Question: I already read many discussion about this topic (<URL>, but still can't manage it, so I need some tips.
I have a list of photon events (detections vs time), the data are available <URL>. I know the source has a periodicity around '8.9 days = 1.3*10^-6 Hz'.
I would like to plot the Power spectrum density showing a peak at this frequency (on a log x-axis, possibly). It would also be nice if I can avoid the half part of the plot (symmetric). This is my code till now, not so far but still something:
'''
import numpy as np
from scipy.fftpack import fft, rfft, fftfreq
import pylab as plt
x,y = np.loadtxt('datafile.txt', usecols = (0,1), unpack=True)
y = y - y.mean() # Removes the large value at the 0 frequency that we don't care about
f_range = np.linspace(10**(-7), 10**(-5), 1000)
W = fftfreq(y.size, d=x[1]-x[0])
plt.subplot(2,1,1)
plt.plot(x,y)
plt.xlabel('Time (days)')
f_signal = fft(y)
plt.subplot(2,1,2)
plt.plot(W, abs(f_signal))
plt.xlabel('Frequency (Hz)')
'''
Here the (useless) plot produced:

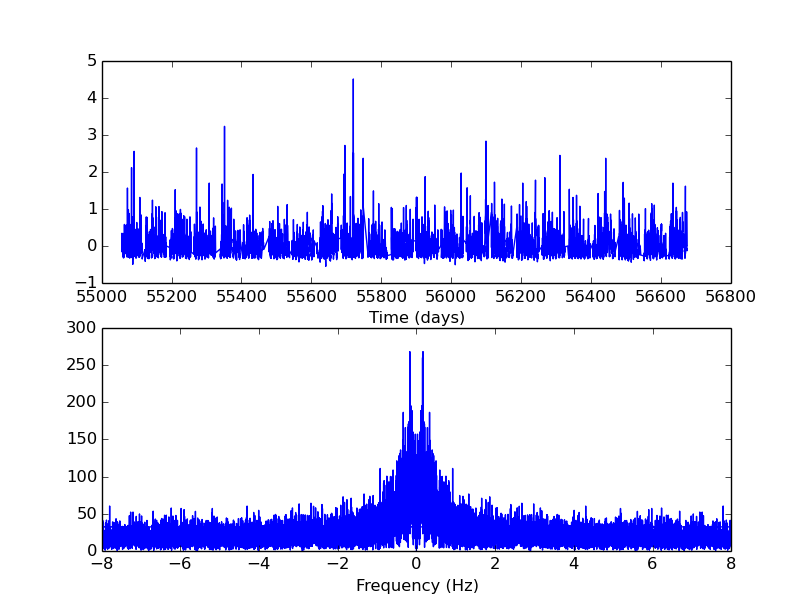
Answer: Here is an improved version of the code above:
'''
import pyfits
import numpy as np
from scipy.fftpack import fft, rfft, fftfreq
import pylab as plt
x,y = np.loadtxt('data.txt', usecols = (0,1), unpack=True)
y = y - y.mean()
W = fftfreq(y.size, d=(x[1]-x[0])*86400)
plt.subplot(2,1,1)
plt.plot(x,y)
plt.xlabel('Time (days)')
f_signal = fft(y)
plt.subplot(2,1,2)
plt.plot(W, abs(f_signal)**2)
plt.xlabel('Frequency (Hz)')
plt.xscale('log')
plt.xlim(10**(-6), 10**(-5))
plt.show()
'''
And here the plot produced (correctly):

The highest peak is the peak I was trying to reproduce. The second peak is also expected, but with less power (as it is, indeed).
If 'rfft' is used instead of 'fft' (and 'rfftfreq' instead of 'fftfreq') the same plot is reproduced (in that case, the frequencies values, instead of the module, can be used <URL>
I don't want to block the topic, so I will ask here: And how can I retrieve the frequencies of the peaks? Would be great to plot the frequencies by side the peaks.